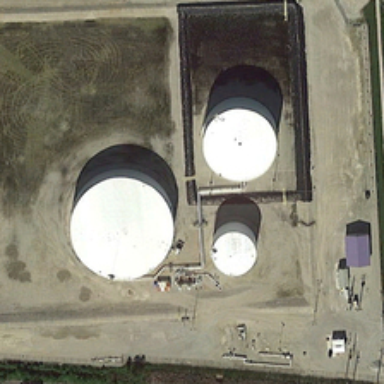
Three white cylindrical buildings of varying sizes .